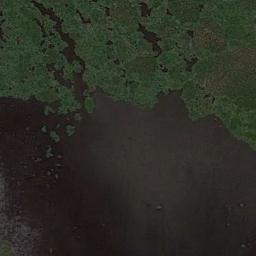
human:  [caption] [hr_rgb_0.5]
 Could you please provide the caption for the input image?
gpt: The wetland consists of green plants and water .

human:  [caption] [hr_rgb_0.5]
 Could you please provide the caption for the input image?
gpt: There are two lakes of similar size in this wetland .

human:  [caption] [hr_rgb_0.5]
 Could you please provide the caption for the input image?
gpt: There are a few brown bare lands in the river in a wetland with sparse green plants on the bare lands .

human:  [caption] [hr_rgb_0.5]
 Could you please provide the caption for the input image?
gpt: Some waters of different sizes are surrounded by wetlands .

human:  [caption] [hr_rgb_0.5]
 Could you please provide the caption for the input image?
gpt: There are many green areas and water areas on the wetland .